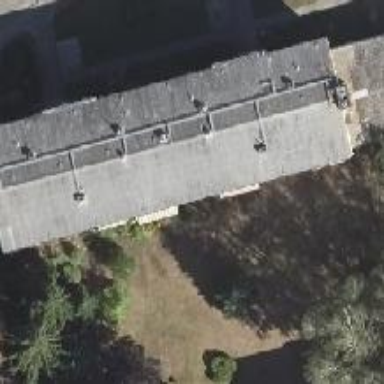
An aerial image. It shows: Gabled roof on building that houses apartments.